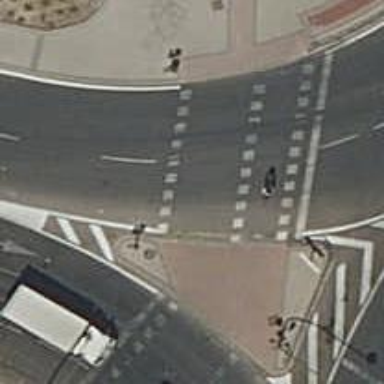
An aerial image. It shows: Zebra crossing with traffic signals.